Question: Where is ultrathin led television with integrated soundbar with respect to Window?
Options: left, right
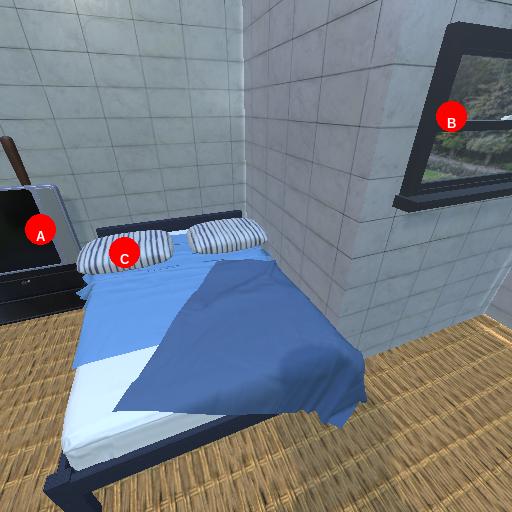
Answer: left